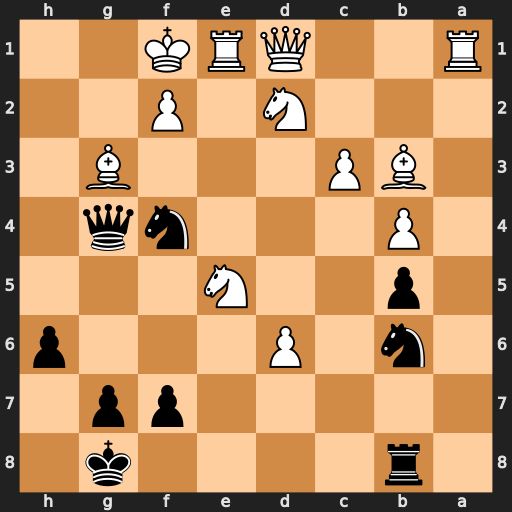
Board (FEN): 1r4k1/5pp1/1n1P3p/1p2N3/1P3nq1/1BP3B1/3N1P2/R2QRK2
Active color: b
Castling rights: -
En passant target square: -
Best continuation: Qh3+ Kg1 Qg2#